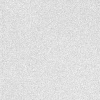
Atmospheric dust classification: dusty